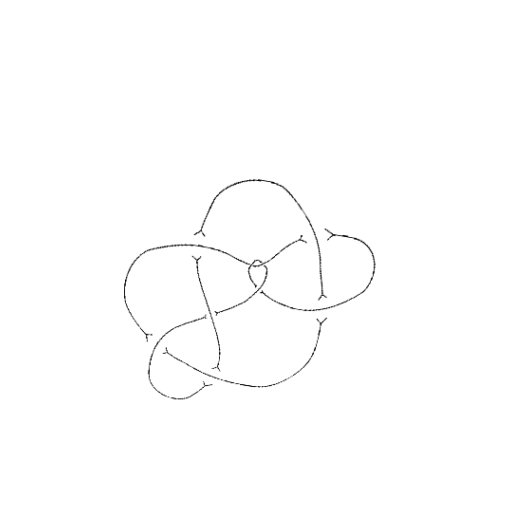
Crossing number: 9